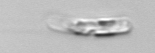
Label: Guinardia_striata